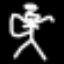
Label: angel